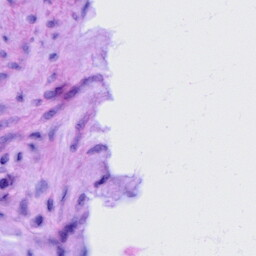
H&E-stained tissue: Cervix